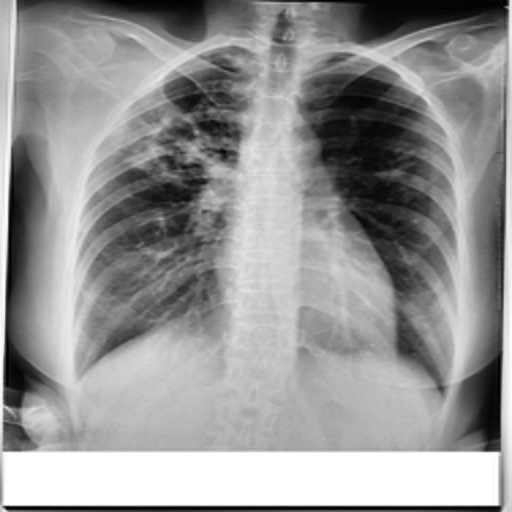
Finding: TUBERCULOSIS